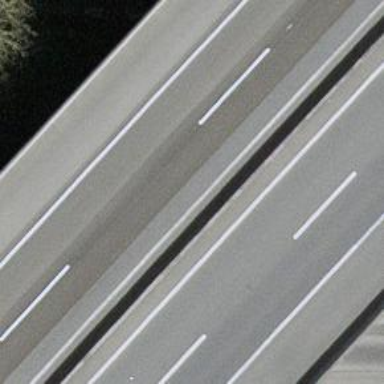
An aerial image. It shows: Bridge over motorway.